【题型】填空题　【知识点】解析几何　【难度】medium
双曲线具有如下光学性质：从一个焦点发出的光线经双曲线反射后，反射光线的反向延长线一定经过另一个焦点. 已知双曲线 \(C: \dfrac{x^2}{a^2} - \dfrac{y^2}{b^2} = 1\ (a,b>0)\)，如图从 \(C\) 的一个焦点 \(F\) 射出的光线，经过 \(P, Q\) 两点反射后，分别经过点 \(M\) 和 \(N\). 若 \(|\overrightarrow{PM} + \overrightarrow{PQ}| = |\overrightarrow{PM} - \overrightarrow{PQ}|\)，\(\cos\angle PQN = -\dfrac{12}{13}\)，则 \(C\) 的离心率为 \(\underline{\quad\quad}\).

\vspace{1em}
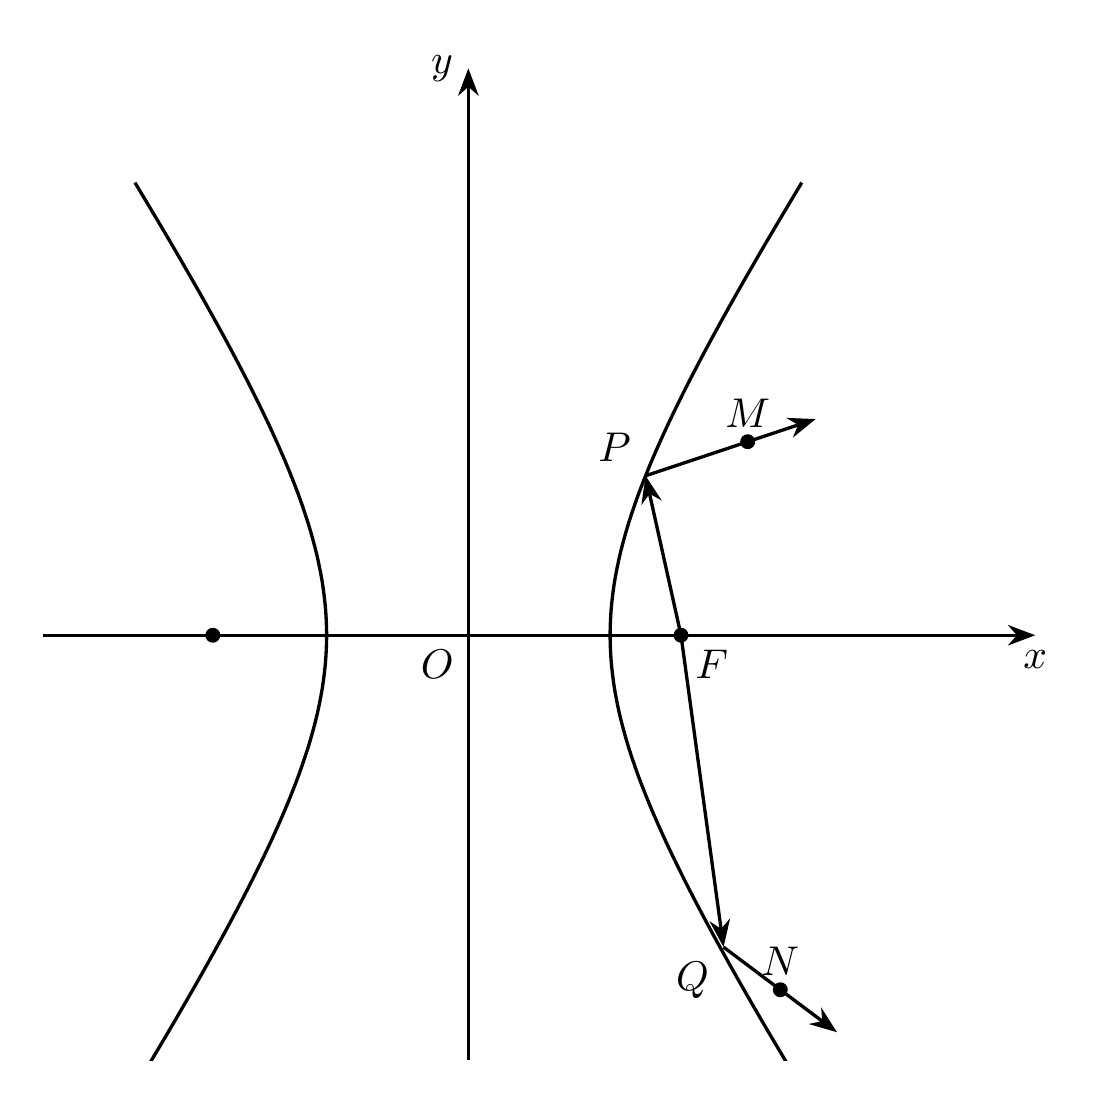
【解答】

\textbf{【答案】} \(\boldsymbol{\dfrac{\sqrt{29}}{3}}\)

\vspace{1em}

\textbf{【知识点】} 求双曲线的离心率或离心率的取值范围

\vspace{1em}

\textbf{【分析】}
作出 \(MP, QN\) 的反向延长线交于双曲线的左焦点 \(F_1\)，由已知可得 \(\overrightarrow{PM} \perp \overrightarrow{PQ}\)，\(\cos\angle PQF_1 = \dfrac{12}{13}\)，设 \(|F_1Q|=13t, |PQ|=12t\)，可得 \(|PF|=2t, 2a=3t\)，由勾股定理可求得 \(|F_1F|=\sqrt{29}t\)，进而可求 \(C\) 的离心率.

\vspace{1em}

\textbf{【详解】}
由双曲线的光学性质可知 \(MP, QN\) 的反向延长线交于双曲线的左焦点 \(F_1\)，如图所示：

由 \(|\overrightarrow{PM} + \overrightarrow{PQ}| = |\overrightarrow{PM} - \overrightarrow{PQ}|\)，

两边平方可得：
\[
\overrightarrow{PM}^2 + 2\overrightarrow{PM}\cdot\overrightarrow{PQ} + \overrightarrow{PQ}^2 = \overrightarrow{PM}^2 - 2\overrightarrow{PM}\cdot\overrightarrow{PQ} + \overrightarrow{PQ}^2,
\]

所以 \(\overrightarrow{PM}\cdot\overrightarrow{PQ} = 0\)，所以 \(\overrightarrow{PM} \perp \overrightarrow{PQ}\)，所以 \(\angle F_1PF = 90^\circ\)，

又 \(\cos\angle PQN = -\dfrac{12}{13}\)，所以 \(\cos\angle PQF_1 = \dfrac{12}{13}\)，

设 \(|F_1Q|=13t, |PQ|=12t\)，则 \(|PF_1|=5t\)，

设 \(|FQ|=m\)，则 \(|FP|=12t - m\)，

根据双曲线定义，可得 \(|PF_1| - |PF| = |QF_1| - |QF| = 2a\)，

所以 \(5t - (12t - m) = 13t - m = 2a\)，解得 \(m = 10t\)，所以 \(|PF| = 2t,\ 2a = 3t\)，

在 \(Rt\triangle F_1PF\) 中，
\[
|F_1F|^2 = |PF|^2 + |PF_1|^2 = 29t^2,
\]
所以 \(|F_1F| = \sqrt{29}t\)，

所以 \(C\) 的离心率为
\[
e = \frac{c}{a} = \frac{\sqrt{29}}{3}.
\]

故答案为：\(\boldsymbol{\dfrac{\sqrt{29}}{3}}\).

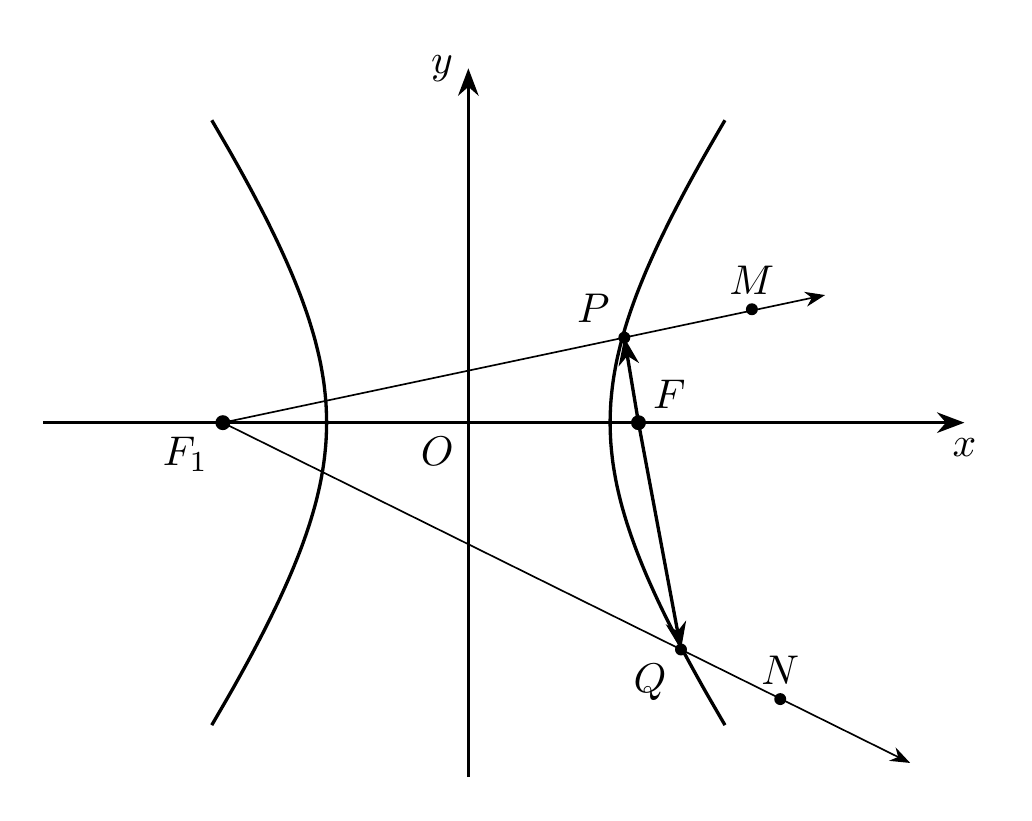